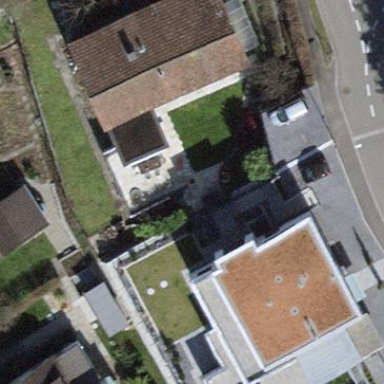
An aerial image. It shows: Detached building with flat roof.